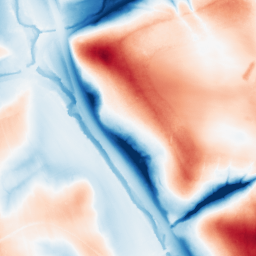
Category: trend_removal
Decomposition family: local_polynomial
Decomposition parameters: window_size: 101
degree: 3
Upsampling method: sinc_hamming
Upsampling parameters: scale: 4
kernel_size: 16
Upsampling scale: 4